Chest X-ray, PA view. Patient: 57 years old, sex F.
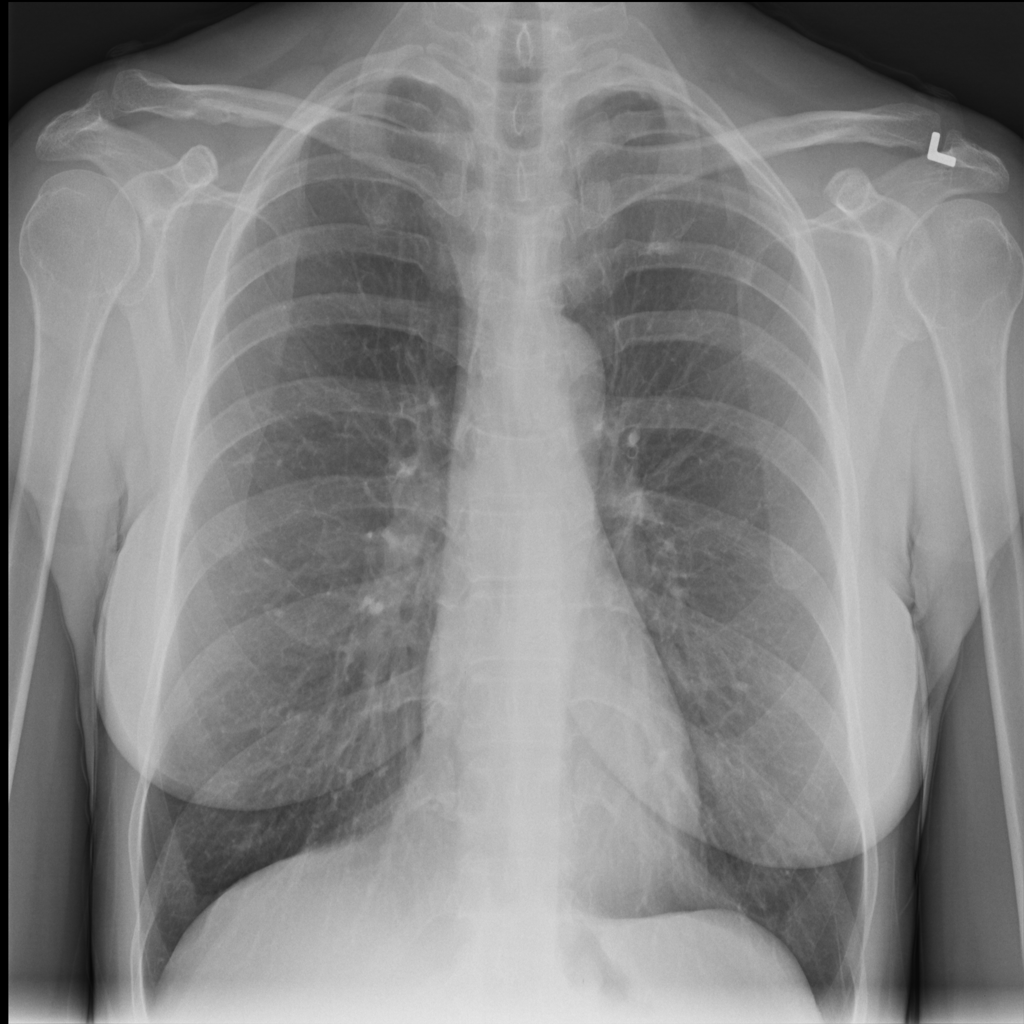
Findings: No Finding